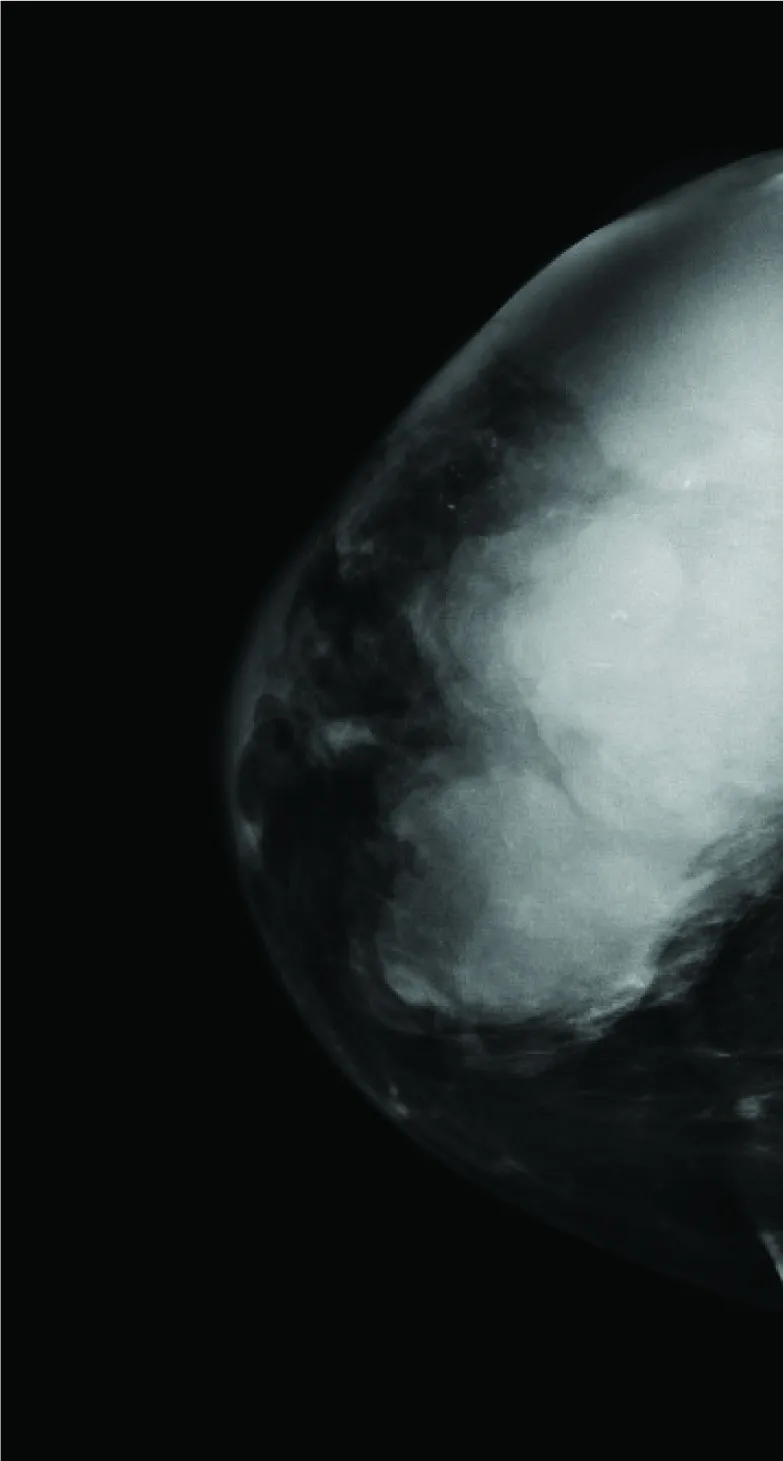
Digital mammography in the CC projection of the right breast demonstrates a large mass involving most of the right breast. . There are scattered calcifications within the mass and overlying skin thickening. This corresponds to the visible and palpable abnormality and is strongly suspicious of malignancy (BIRADS 5).
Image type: radiology (x_ray)